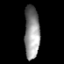
Tissue: prostate
Cell type: Others
Senescence score: 0.7607
Nuclear area (px): 788
Mean DAPI intensity: 142.717